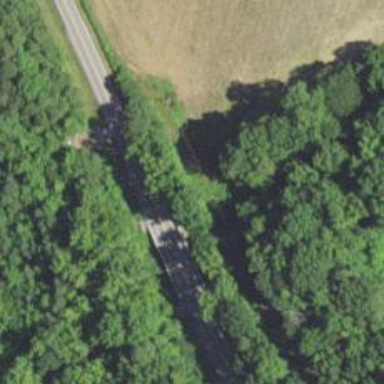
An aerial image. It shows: Tertiary road passing over bridge.